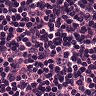
Metastatic tissue present: yes